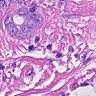
Metastatic tissue present: yes